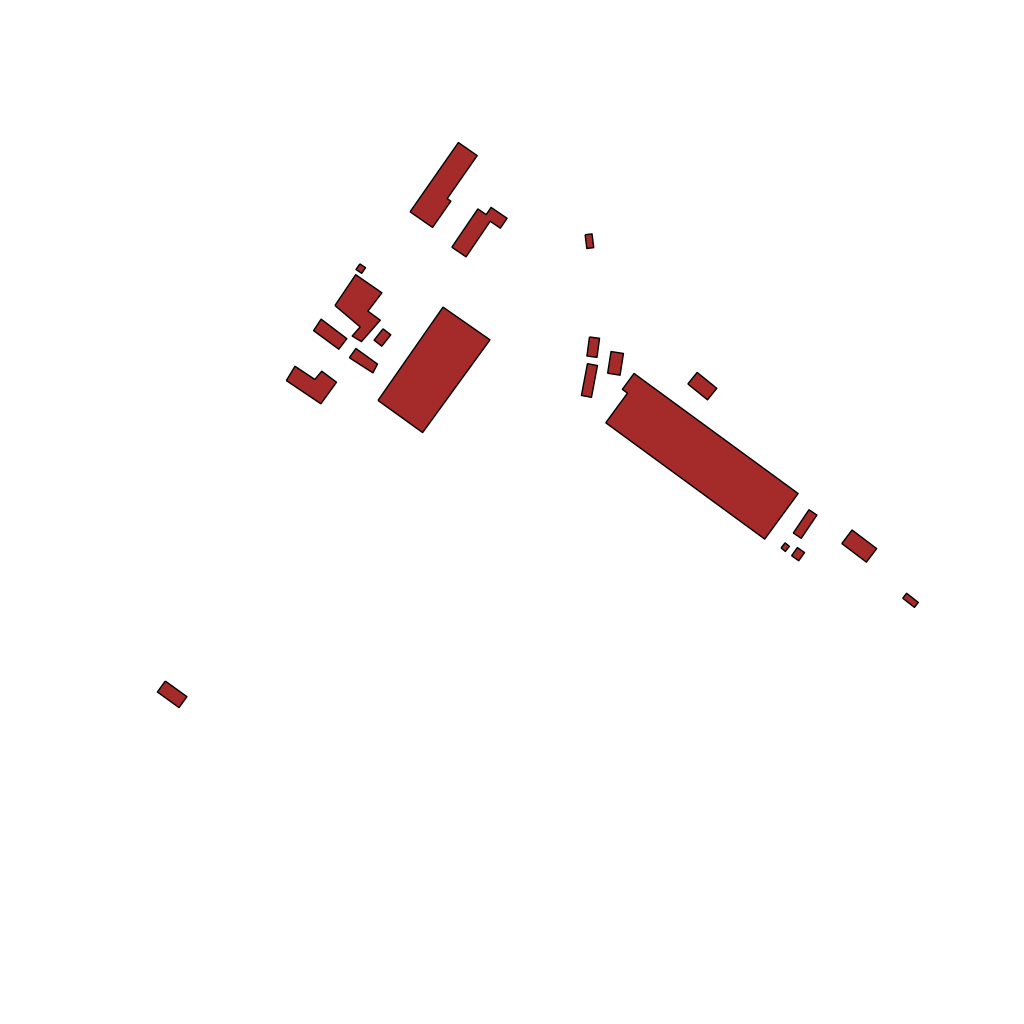
Tags: overhead vector_map, industrial, recreation, residential, special, individual_rise, low_rise, density_1, Facility, 1.0 km²